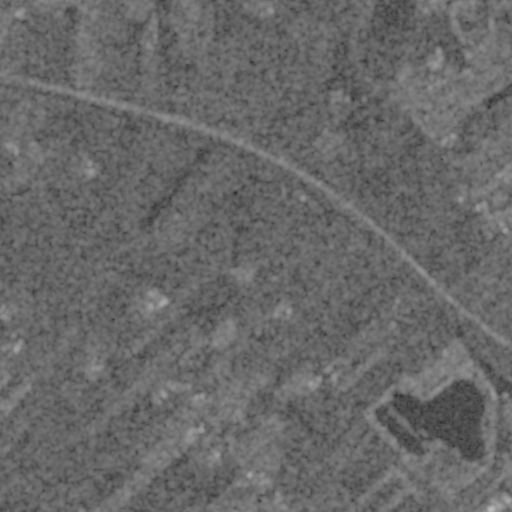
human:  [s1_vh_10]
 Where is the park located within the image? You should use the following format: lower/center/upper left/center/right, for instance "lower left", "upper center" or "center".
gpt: The park is located in the lower left of the image.
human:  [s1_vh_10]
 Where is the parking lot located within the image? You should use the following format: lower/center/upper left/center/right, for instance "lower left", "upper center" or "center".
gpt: The parking lot is located in the lower right of the image.
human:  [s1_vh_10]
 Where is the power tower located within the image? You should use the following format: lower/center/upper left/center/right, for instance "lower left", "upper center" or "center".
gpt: The power tower is located in the lower of the image.
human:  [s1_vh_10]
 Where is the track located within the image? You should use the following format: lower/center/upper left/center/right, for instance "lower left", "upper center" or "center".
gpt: There is no track in the image.

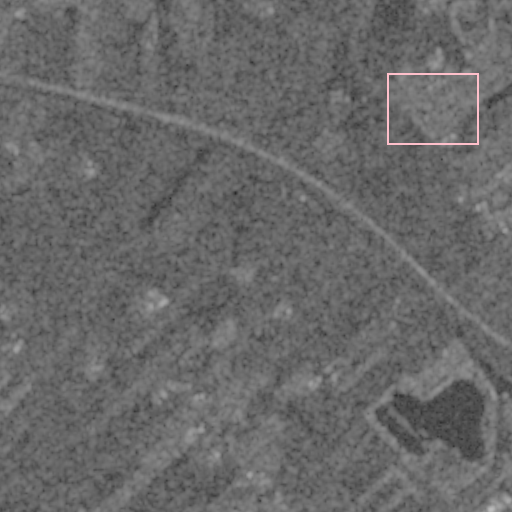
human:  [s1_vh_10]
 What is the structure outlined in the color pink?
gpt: The structure outlined in pink is a crop field.
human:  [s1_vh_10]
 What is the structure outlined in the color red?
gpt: There is no red outline.